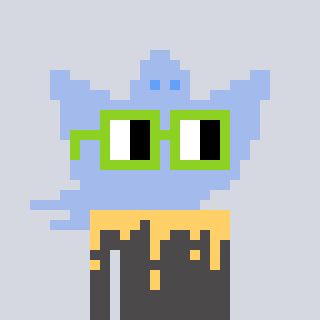
a pixel art character with square light green glasses, a ghost-B-shaped head and a grayscale-colored body on a cool background